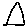
Label: triangle